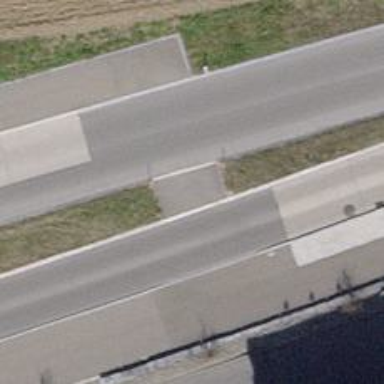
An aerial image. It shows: Unmarked crossing with pedestrian island.